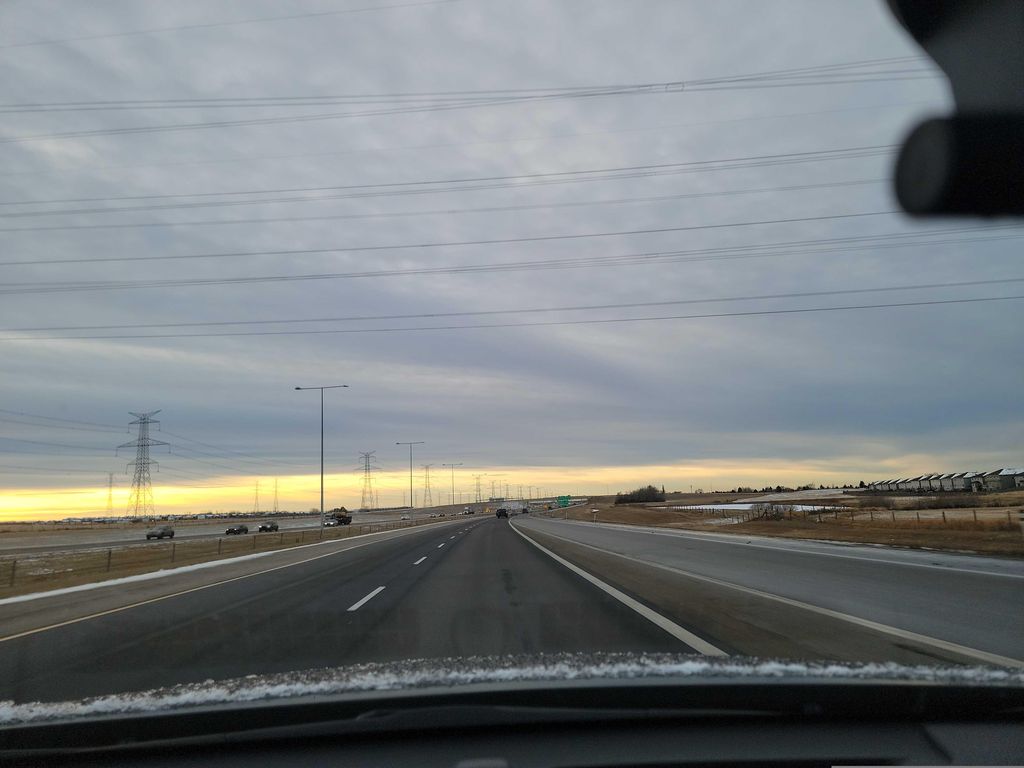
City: edmonton